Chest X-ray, PA view. Patient: 18 years old, sex M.
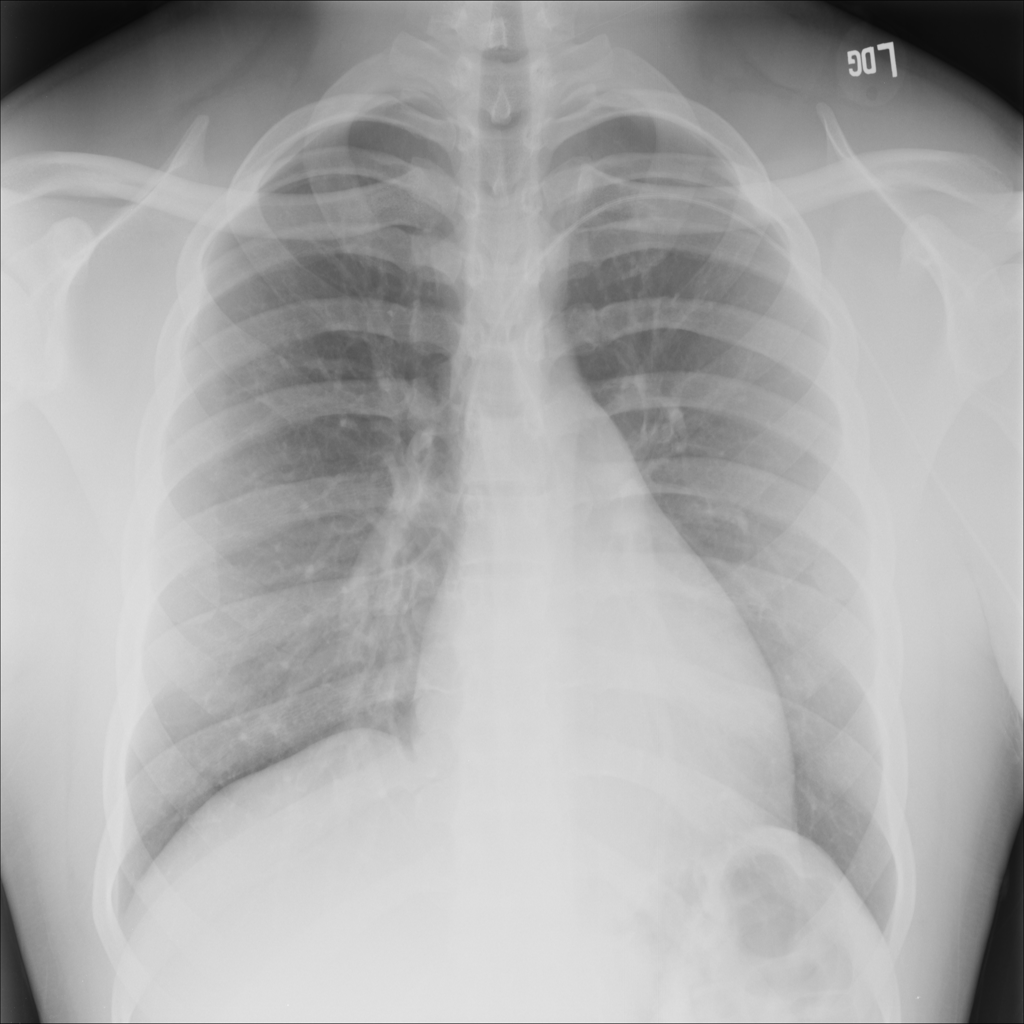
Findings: No Finding